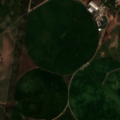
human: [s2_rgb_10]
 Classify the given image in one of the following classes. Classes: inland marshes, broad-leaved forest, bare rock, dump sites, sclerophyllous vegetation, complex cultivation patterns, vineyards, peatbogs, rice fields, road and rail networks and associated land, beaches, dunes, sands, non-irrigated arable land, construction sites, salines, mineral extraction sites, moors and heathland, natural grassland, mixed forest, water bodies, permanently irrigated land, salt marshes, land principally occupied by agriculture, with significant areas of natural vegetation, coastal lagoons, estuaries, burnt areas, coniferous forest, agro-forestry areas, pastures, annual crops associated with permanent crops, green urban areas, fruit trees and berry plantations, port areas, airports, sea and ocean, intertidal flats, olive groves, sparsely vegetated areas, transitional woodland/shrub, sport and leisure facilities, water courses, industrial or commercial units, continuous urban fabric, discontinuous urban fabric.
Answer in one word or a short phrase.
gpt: non-irrigated arable land, permanently irrigated land, olive groves, pastures